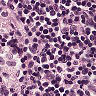
Metastatic tissue present: no